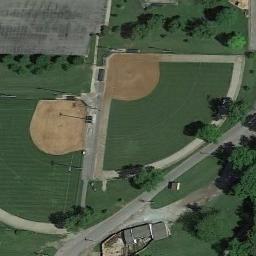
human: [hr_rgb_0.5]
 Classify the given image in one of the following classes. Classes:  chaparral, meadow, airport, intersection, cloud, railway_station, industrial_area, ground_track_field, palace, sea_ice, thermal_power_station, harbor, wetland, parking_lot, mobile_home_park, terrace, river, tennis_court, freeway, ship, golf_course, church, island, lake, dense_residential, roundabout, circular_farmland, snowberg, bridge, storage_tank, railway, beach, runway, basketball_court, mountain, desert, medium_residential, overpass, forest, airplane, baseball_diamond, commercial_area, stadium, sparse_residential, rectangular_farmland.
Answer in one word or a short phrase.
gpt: baseball_diamond